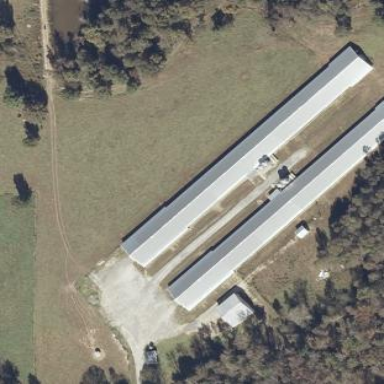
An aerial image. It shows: Farm auxiliary building.